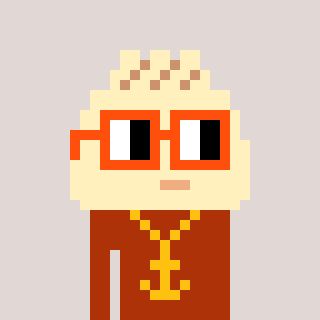
a pixel art character with square orange glasses, a porkbao-shaped head and a hotbrown-colored body on a warm background